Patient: sex M, age 72
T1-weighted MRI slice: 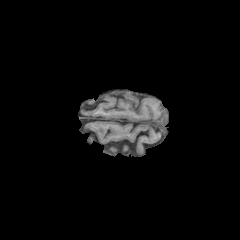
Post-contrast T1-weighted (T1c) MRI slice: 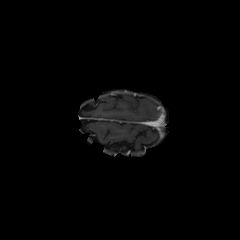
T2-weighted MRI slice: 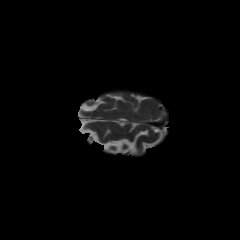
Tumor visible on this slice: no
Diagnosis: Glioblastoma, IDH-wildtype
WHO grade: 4